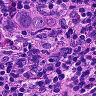
Metastatic tissue present: yes